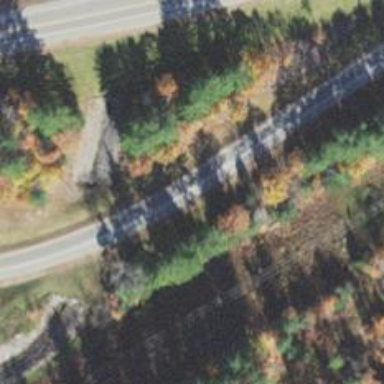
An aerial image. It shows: Trunk link road with asphalt surface.